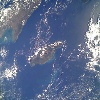
Label: water